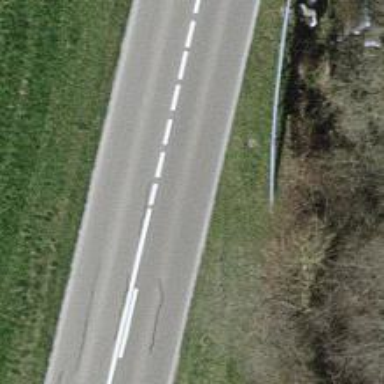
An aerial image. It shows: Primary highway.